Aerial crown-view tile of a tropical tree (Barro Colorado Island, Panama), acquired 20250715:
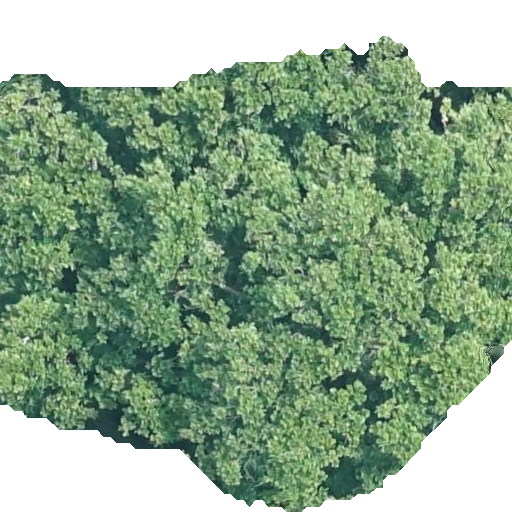
Species: Anacardium excelsum
GBIF accepted scientific name: Anacardium excelsum
Crown area: 336.025 m²